Question: '''
Ext.define('RouteSeqModel', {
extend: 'Ext.data.Model',
fields: [{name: '_id', type: 'number'}, {name: 'Route_Seq' , type: 'int'},'Location_Name','Location_ID','Route_ID']
});
var RouteSeqStore = Ext.create('Ext.data.JsonStore', {
model: 'RouteSeqModel',
storeId: 'RouteSeqStore',
autoLoad: false,
sortInfo: { field: "Route_Seq", direction: "ASC" },
proxy: {
type: 'ajax',
url: 'get-routeseq.php',
api: {
create: 'insert-routeseq.php',
update: 'update-routeseq.php',
},
actionMethods: 'POST',
baseParams: {
_id : 0,
},
reader: {
type: 'json',
idProperty: '_id'
},
writer: {
type: 'json',
id: '_id'
}
}
});
Ext.define('MyApp.view.MyGridPanelRouteSeq', {
extend: 'Ext.grid.Panel',
id:'MyGridPanelRouteSeq',
alias: 'widget.mygridpanelrouteseq',
renderTo: Ext.getBody(),
height: window.innerHeight,
width: window.innerWidth/2,
title: 'Route Sequence Setting',
sortableColumns: false,
store: RouteSeqStore,
columns: [
{
xtype: 'gridcolumn',
width: 70,
dataIndex: 'Route_Seq',
text: 'Sequence'
},
{
xtype: 'gridcolumn',
width: 160,
dataIndex: 'Location_Name',
text: 'Location Name'
}]
})
'''

Sequence is read the data from Route_Seq, but the column is still not sorting yet.
i have no idea how come the grid is still not sorting..why?
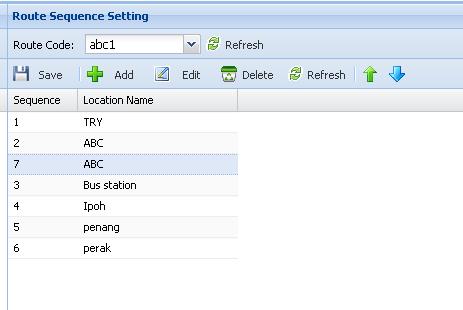
Answer: Where did you get 'sortInfo' from? It's not a valid store config.
You want:
'''
sorters: [{
property: 'Route_Seq',
direction: 'DESC'
}]
'''